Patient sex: M
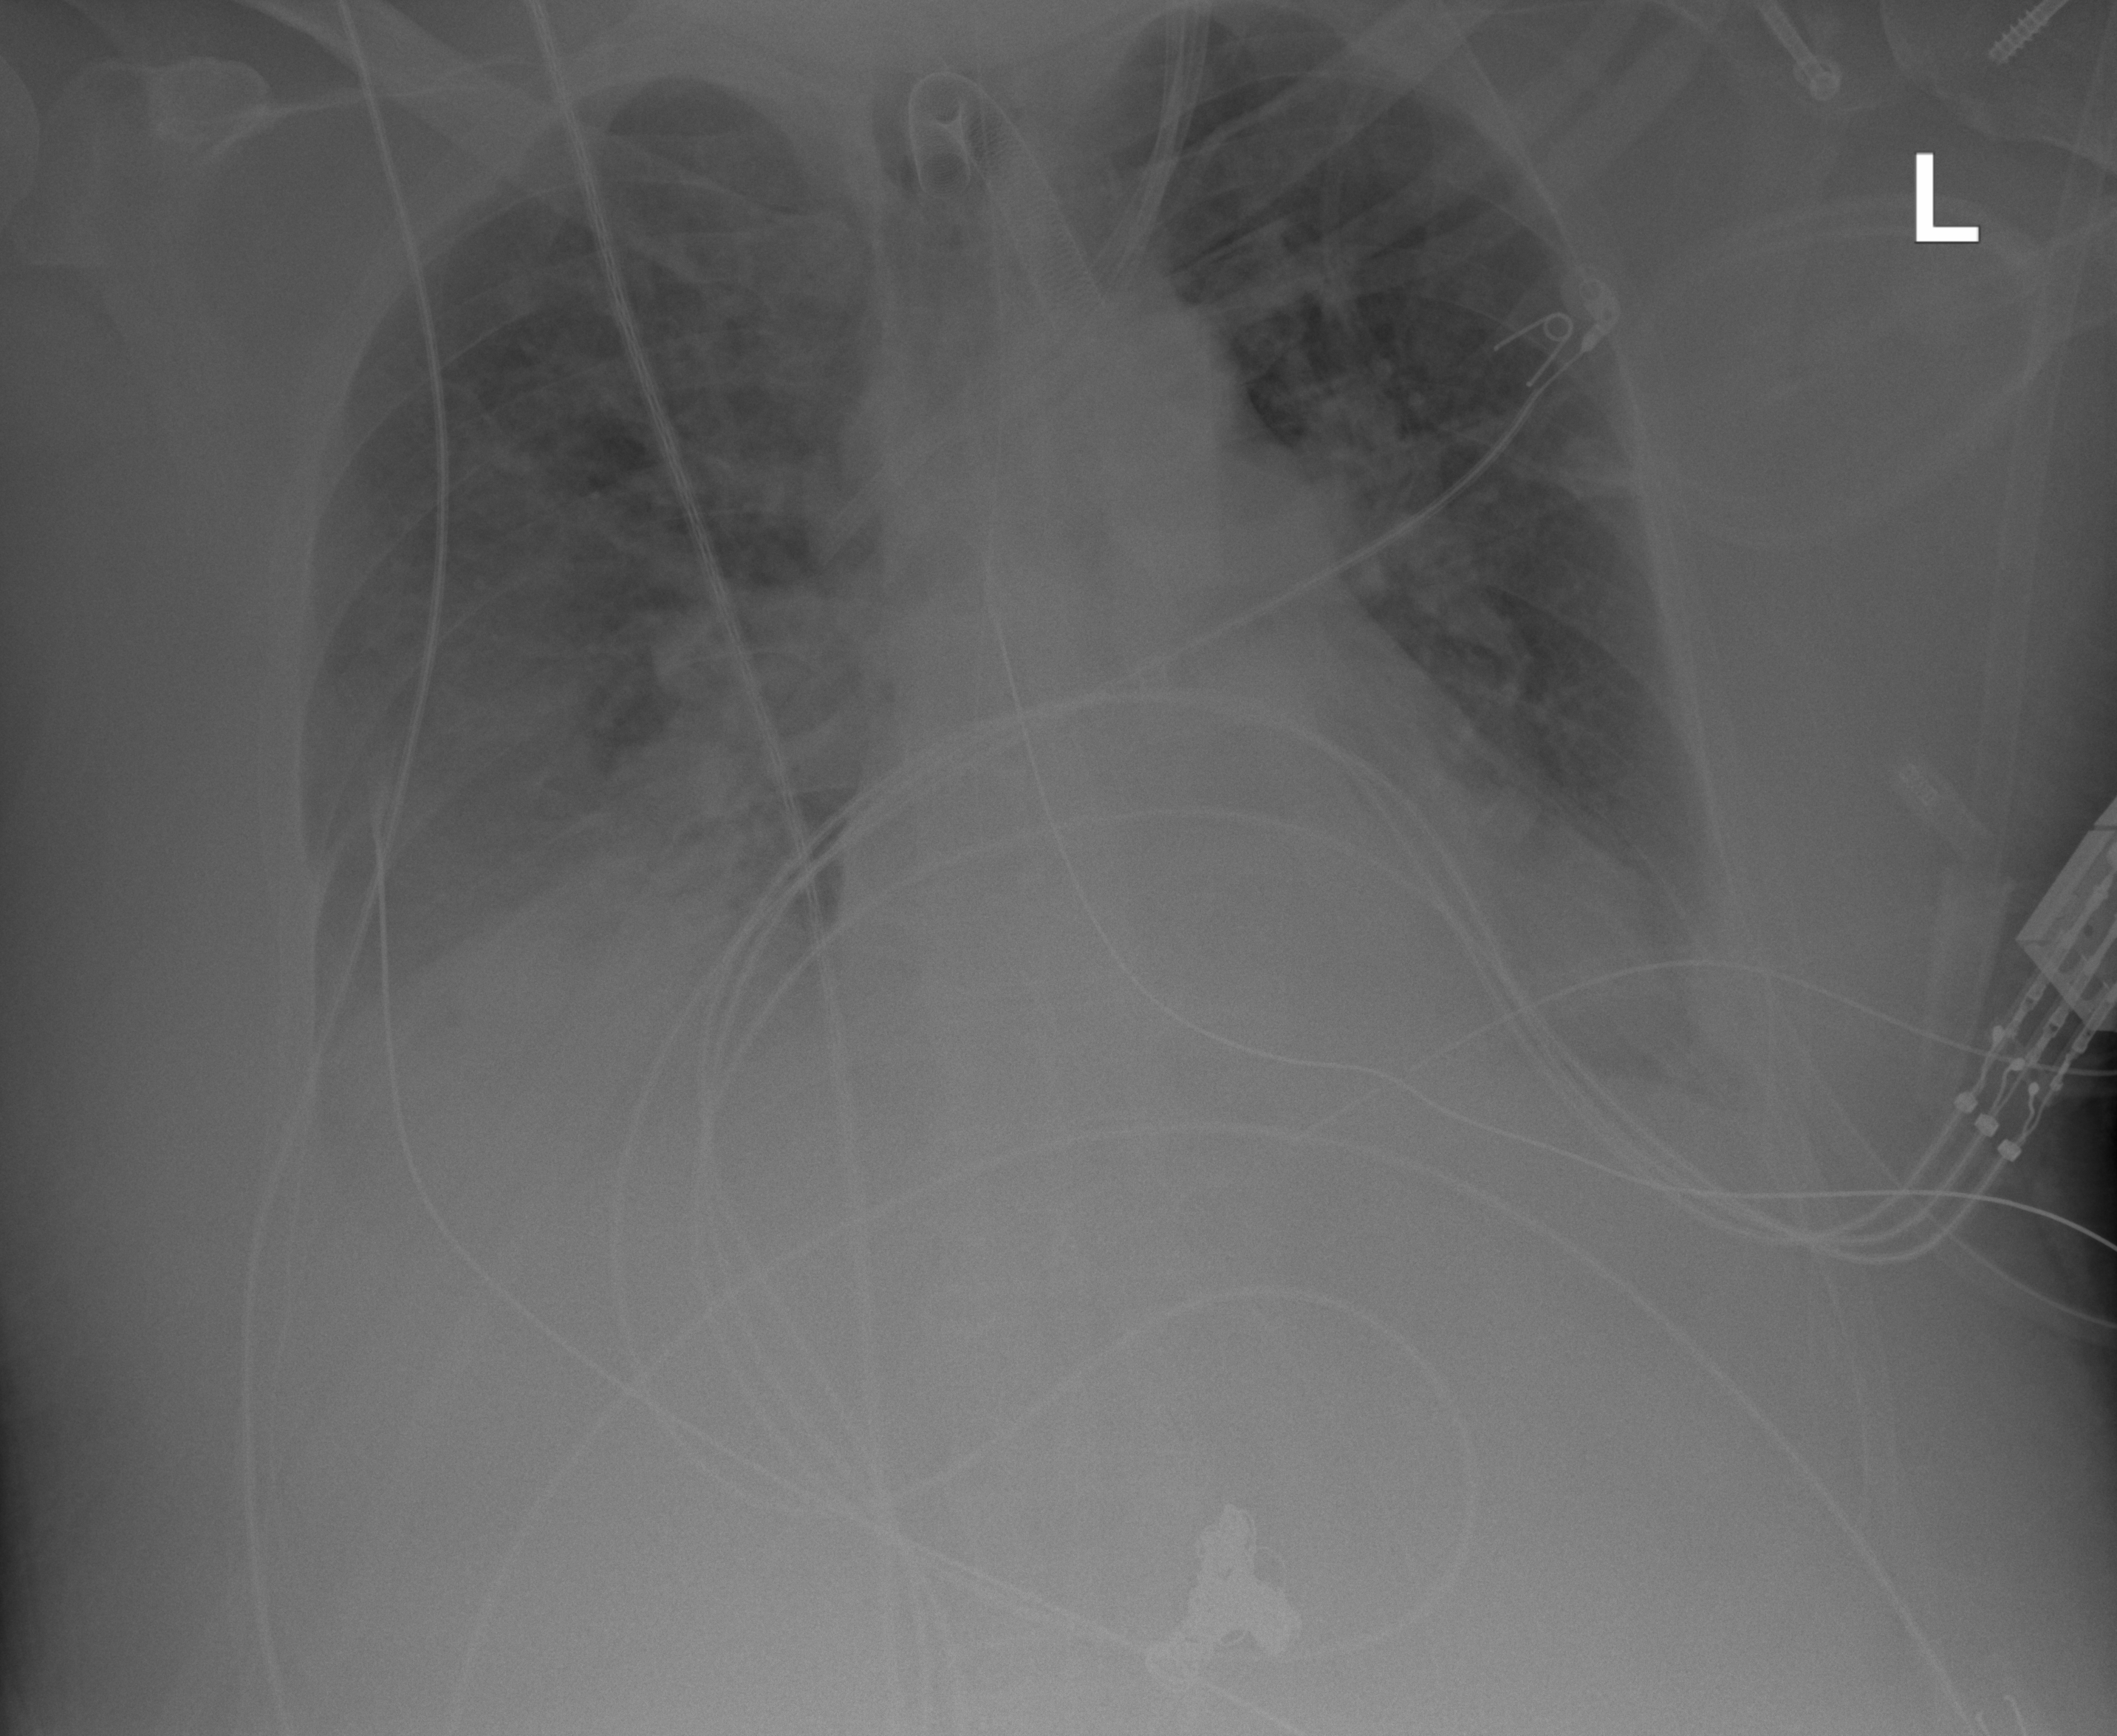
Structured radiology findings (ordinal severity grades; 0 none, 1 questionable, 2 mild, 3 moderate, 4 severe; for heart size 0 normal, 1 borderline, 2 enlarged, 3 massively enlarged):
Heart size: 0
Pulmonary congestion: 2
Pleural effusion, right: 2
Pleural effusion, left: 2
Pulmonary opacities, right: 2
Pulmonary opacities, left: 2
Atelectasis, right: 2
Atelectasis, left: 2